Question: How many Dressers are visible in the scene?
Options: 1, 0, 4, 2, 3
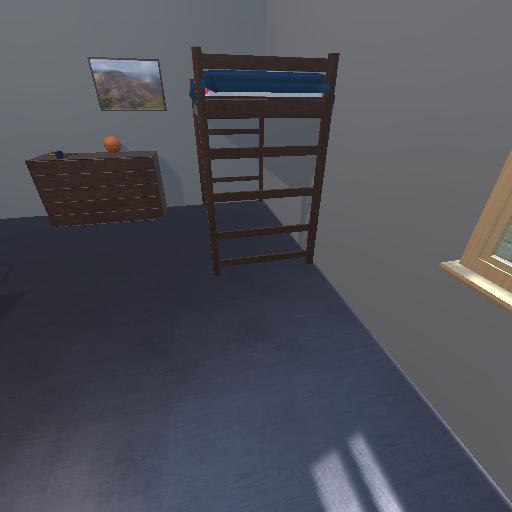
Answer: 1